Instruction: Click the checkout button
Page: cart
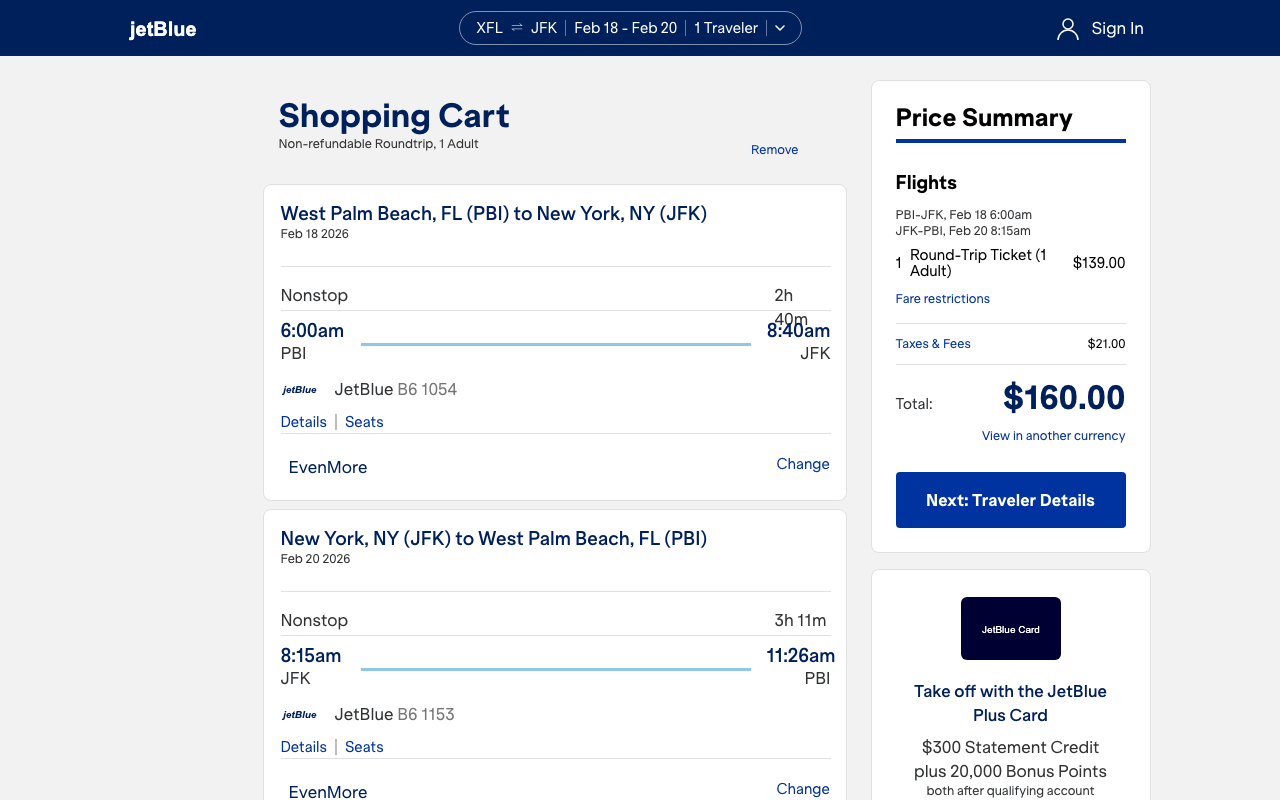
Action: click